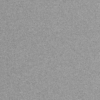
Label: dusty